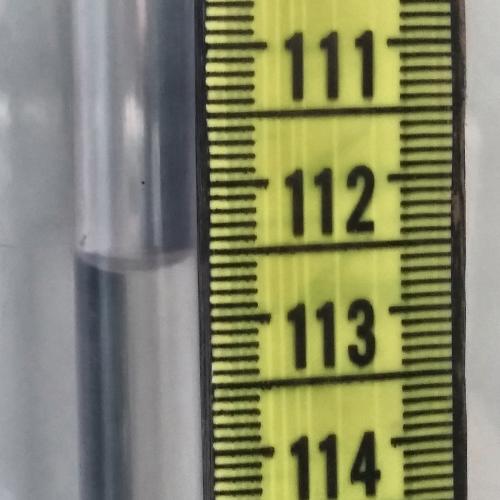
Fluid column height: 112.6 cm